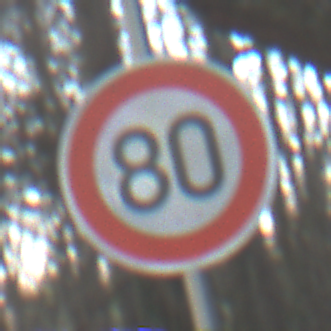
Verkehrszeichen: Geschwindigkeit80
Umgebung: Outdoor, Nature
Tageszeit: SunriseSunset
Wetter: Clear
Licht: Natural
Jahreszeit: Winter
Kontrast: LowContrast